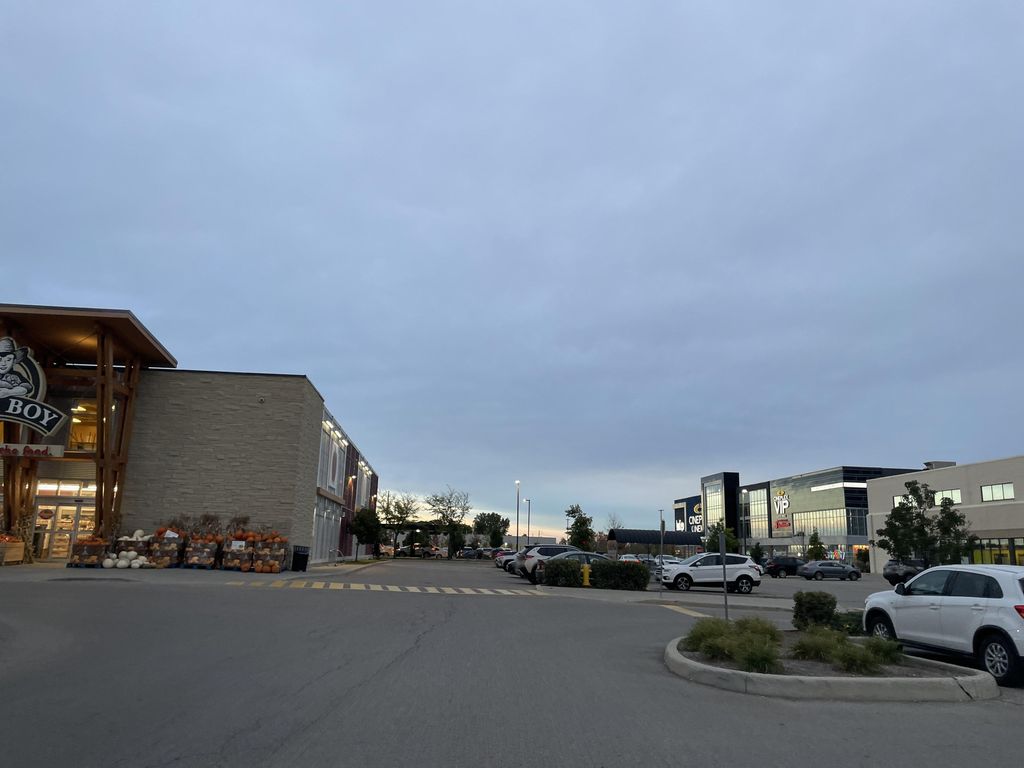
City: kitchener-waterloo